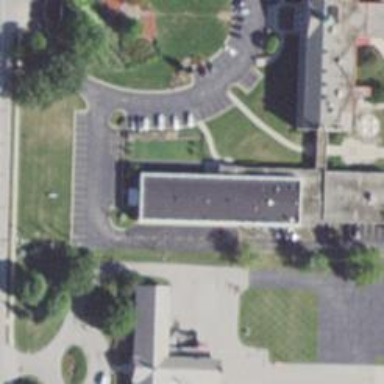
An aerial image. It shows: School.